Question: First thing I did is add a remote repository from 'XCode->Preferences->Accounts' with the correct address, user name and password.
After this I go to 'Source Control->Push' and it always ask me for the password for the 'git' user, not my user, why is that ?

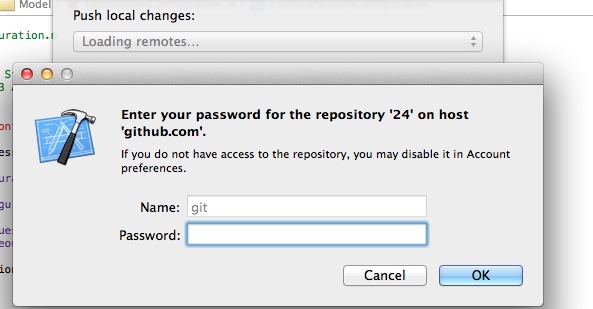
Answer: I have found the best solution for repo's on github and bitbucket is to create an SSH key-pair with no password.
'''
$ cd .ssh
$ ssh-keygen -t rsa -b 2048 -f github_id_rsa
$ vi config
'''
Then add the following:
'''
Host github
HostName github.com
User git
IdentityFile ~/.ssh/github_id_rsa
'''
And to then refer to the repo as:
'''
ssh://github/trojanfoe/myrepo
^^^^^^
(note that's the name of the config "alias", not github.com)
'''
This works well in Xcode, however I see "green lights" next to the repo during a , but "red lights" next to the repo during a (this might be a bug in Xcode 5.1 beta), but it works without complaint and without the need for a password, which is great if you use Jenkins to do your release builds.
The Repositories under > cannot connect using the ssh alias either, but strangely they function just fine when performing Source Control operations: